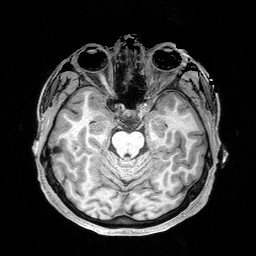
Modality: T1w
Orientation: coronal
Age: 27
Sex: male
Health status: healthy